Question: I'm fairly new to Core Data and am still trying to understand accessing and filtering related data. My problem is either I'm not getting the data correctly into the managedObjectContext or I'm not pulling it out correctly. (I think the first, but I'm not sure.)
Here's my data model with two entities related one to many: (I plan to refactor once I get one level of relationship working.)

I have a SeasonsVC in which you click on a season name and the list of games for that season is supposed to appear in the GamesVC and you have the option to add or edit an existing game. This works fine at a first pass. I can add and edit games via this code in the GameDetailsVC:
'''
-(IBAction)done:(UIBarButtonItem *)sender {
Game *game = nil;
if (self.gameToEdit != nil) {
game = self.gameToEdit;
NSLog(@"Hitting gametoedit");
} else {
game = [NSEntityDescription insertNewObjectForEntityForName:@"Game" inManagedObjectContext:self.managedObjectContext];
NSLog(@"Hitting new game");
}
game.opponent = self.opponentTextField.text;
//season.seasonDescription = self.seasonDescriptionTextView.text;
NSLog(@"Game to edit: %@", game.opponent);
//NSLog(@"Season: %@", season);
//NSLog(@"MOC in done: %@", self.managedObjectContext);
//NSLog(@"Season name: %@", season.seasonName);
[self dismissViewControllerAnimated:YES completion:nil];
}
'''
I can then see the games in the GamesVC via the fetchedResultsController and delegate methods, but each game is associated with every season. Once I try to filter the data with a predicate so that I only see the games that were added for that season all the games disappear. Here's the code for that from the GamesVC:
'''
- (NSFetchedResultsController *)fetchedResultsController {
if (_fetchedResultsController != nil) {
return _fetchedResultsController;
}
NSFetchRequest *fetchRequest = [[NSFetchRequest alloc] init];
NSEntityDescription *entity = [NSEntityDescription
entityForName:@"Game" inManagedObjectContext:self.managedObjectContext];
[fetchRequest setEntity:entity];
NSLog(@"Season name for predicate %@", self.season.seasonName);//shows correct season name
NSPredicate *predicate = [NSPredicate predicateWithFormat:[NSString stringWithFormat:@"season.seasonName like '%@'", self.season.seasonName]];
[fetchRequest setPredicate: predicate];
NSSortDescriptor *sortDescriptor = [NSSortDescriptor sortDescriptorWithKey:@"dateOfGame" ascending:NO] ;
[fetchRequest setSortDescriptors:@[sortDescriptor]];
[fetchRequest setFetchBatchSize:20];
NSFetchedResultsController *theFetchedResultsController =
[[NSFetchedResultsController alloc] initWithFetchRequest:fetchRequest
managedObjectContext:self.managedObjectContext sectionNameKeyPath:nil
cacheName:@"Root2"];
self.fetchedResultsController = theFetchedResultsController;
self.fetchedResultsController.delegate = self;
return _fetchedResultsController;
}
'''
Since I can log the correct season name right before the predicate statement, I think that the added games are not getting "associated" with the correct season when I put them in the MOC in the done: method shown above; otherwise, I'd expect the predicate to find them.
Can you help this rookie? Thanks.
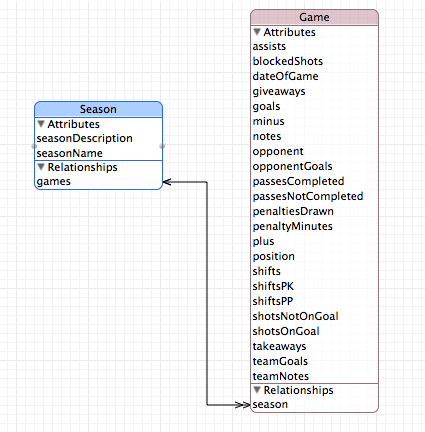
Answer: A day later I have this sorted. I needed to make three changes to what I was doing.
First, in my prepareForSegue in my GameListVC I needed to pass the season along to the GameDetailsVC by changing the code to this. (Just added the one line: controller.season = self.season)
'''
//pass the Season object to be edited
NSIndexPath *indexPath = [self.tableView indexPathForCell:sender];
Game *gameToEdit = [self.fetchedResultsController objectAtIndexPath:indexPath];
controller.gameToEdit = gameToEdit;
controller.season = self.season;
'''
Second, I had to put the new/edited game object into the MOC by adding these two lines to my done: method in the GameDetailsVC.
'''
NSMutableSet *games = [self.season mutableSetValueForKey:@"games"];
[games addObject:game];
'''
Third, I needed to simplify my predicate statement in my fetchedResultsController method in the GameListVC.
'''
NSPredicate *predicate = [NSPredicate predicateWithFormat:@"season.seasonName like %@", self.season.seasonName];
'''
So, to answer my own question, I was both not saving the game linked to the season and my predicate was wrong.
I hope some of this helps another rookie.